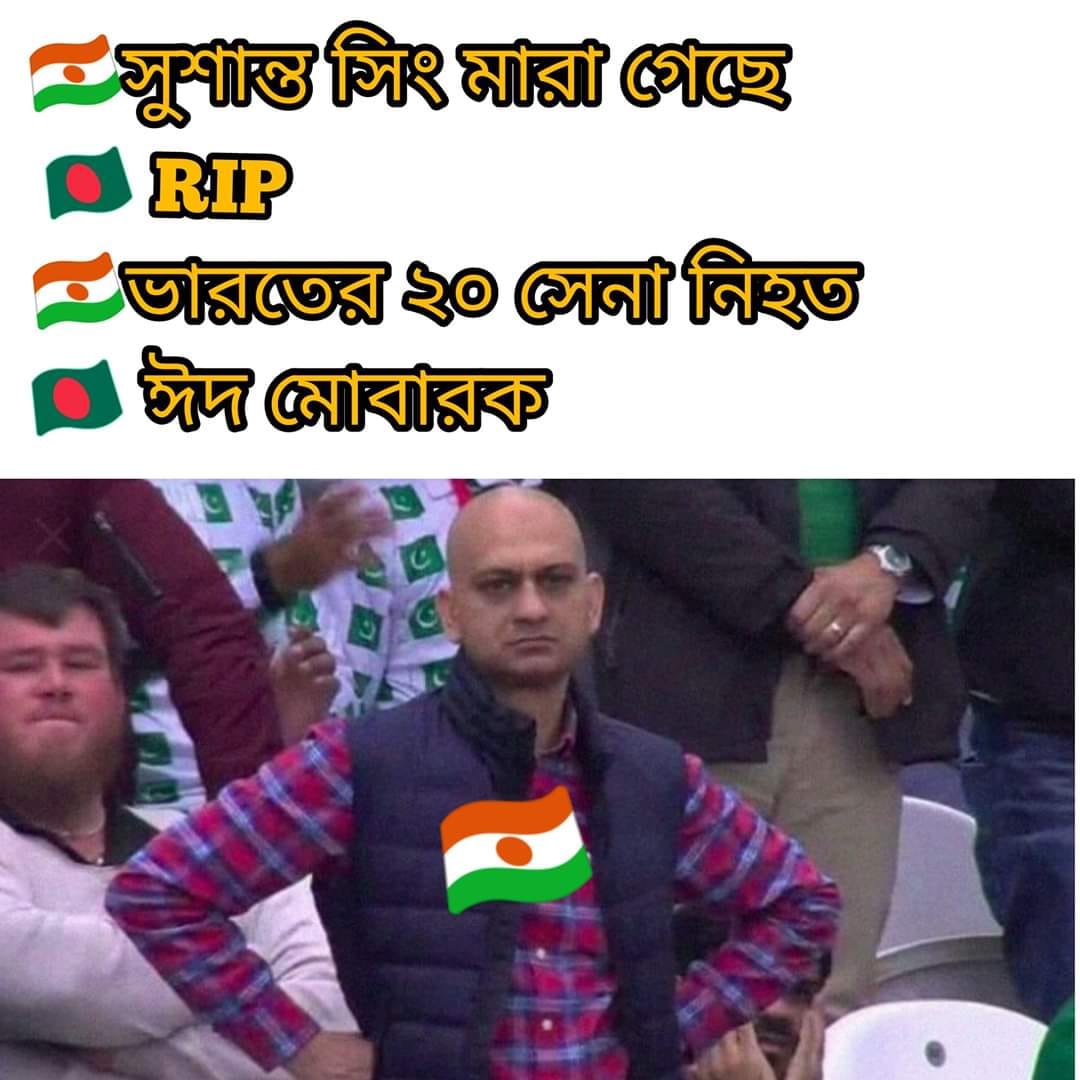
Caption: সুশান্ত সিং মারা গেছে   RIP   ভারতের ২০ সেনা নিহত       ঈদ মোবারক
Label: hate